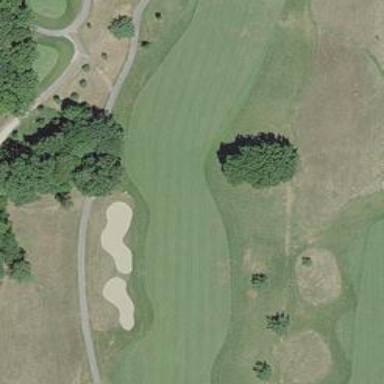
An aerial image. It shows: Golf hole.